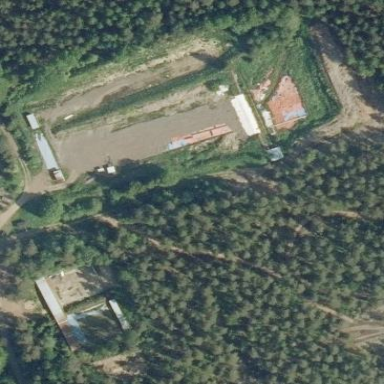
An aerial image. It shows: Sports center dedicated to shooting sports.